Echo time (TE): 2.3 ms
Repetition time (TR): 4.6 ms
Flip angle: 110 degrees
Bandwidth: 725 Hz
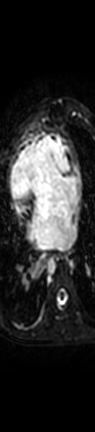
Patient age (years): 9
Disease severity: severe
Diagnoses: CMRArtifactPA|CommonAtrium|DORV|Glenn|Heterotaxy|LeftCentralIVC|LeftCentralSVC|PAAtresiaOrMPAStump|SingleVentricle
Cardiac structures present: LV (left ventricle), LA (left atrium), AO (aorta), PA (pulmonary artery), SVC (superior vena cava), IVC (inferior vena cava)
Structures absent: RV (right ventricle), RA (right atrium)